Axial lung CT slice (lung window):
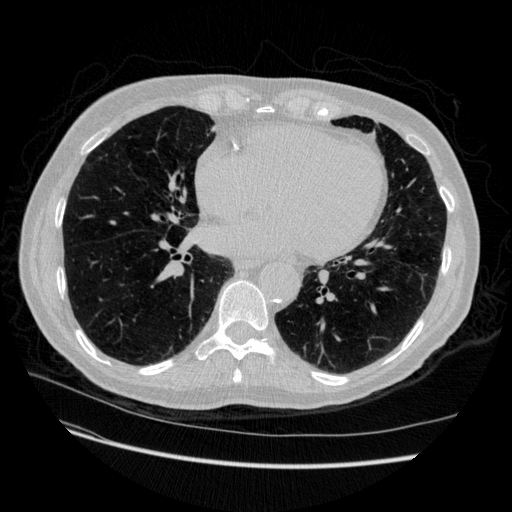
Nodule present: no